Aerial crown-view tile of a tropical tree (Barro Colorado Island, Panama), acquired 20250217:
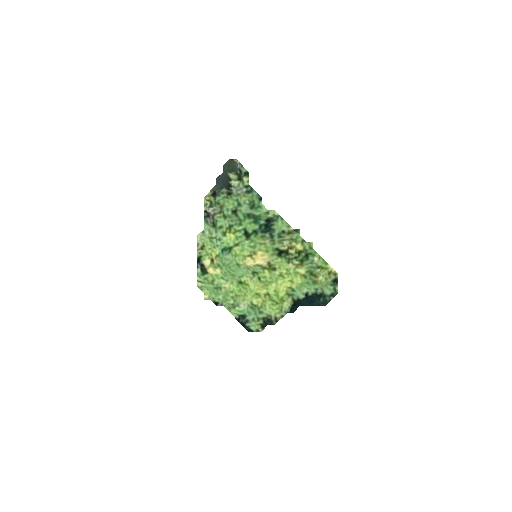
Species: Protium stevensonii
GBIF accepted scientific name: Tetragastris panamensis
Crown area: 20.481 m²